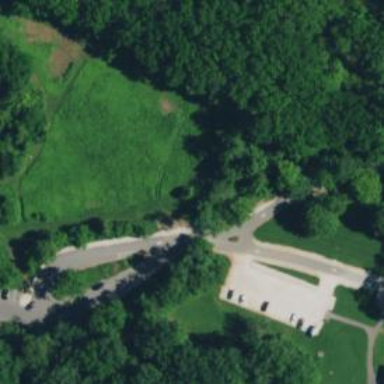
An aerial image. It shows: Path.